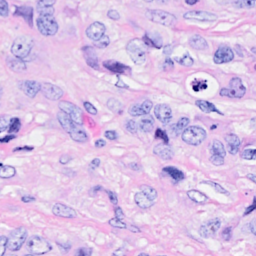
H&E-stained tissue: Breast